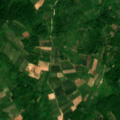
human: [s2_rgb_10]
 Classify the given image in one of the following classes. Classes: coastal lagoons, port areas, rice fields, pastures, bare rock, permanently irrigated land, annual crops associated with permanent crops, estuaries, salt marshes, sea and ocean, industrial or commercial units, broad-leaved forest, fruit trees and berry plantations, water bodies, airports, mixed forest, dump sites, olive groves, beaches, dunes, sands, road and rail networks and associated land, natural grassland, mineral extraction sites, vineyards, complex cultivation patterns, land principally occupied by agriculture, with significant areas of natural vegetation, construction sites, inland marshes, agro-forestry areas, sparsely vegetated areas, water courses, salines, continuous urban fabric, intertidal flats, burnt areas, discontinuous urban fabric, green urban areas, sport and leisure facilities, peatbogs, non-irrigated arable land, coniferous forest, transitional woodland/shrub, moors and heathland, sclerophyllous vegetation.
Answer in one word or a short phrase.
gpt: complex cultivation patterns, land principally occupied by agriculture, with significant areas of natural vegetation, broad-leaved forest, transitional woodland/shrub